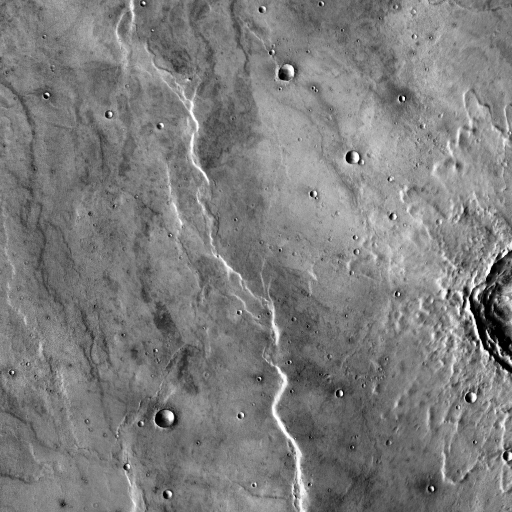
Crater classes present: Background, Other, Buried, Secondary